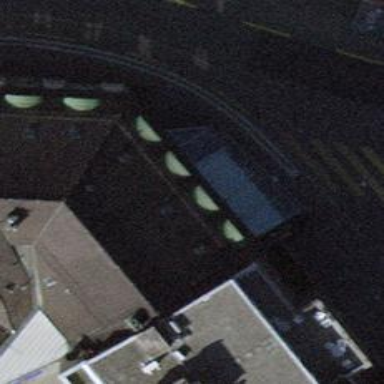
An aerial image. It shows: Restaurant.